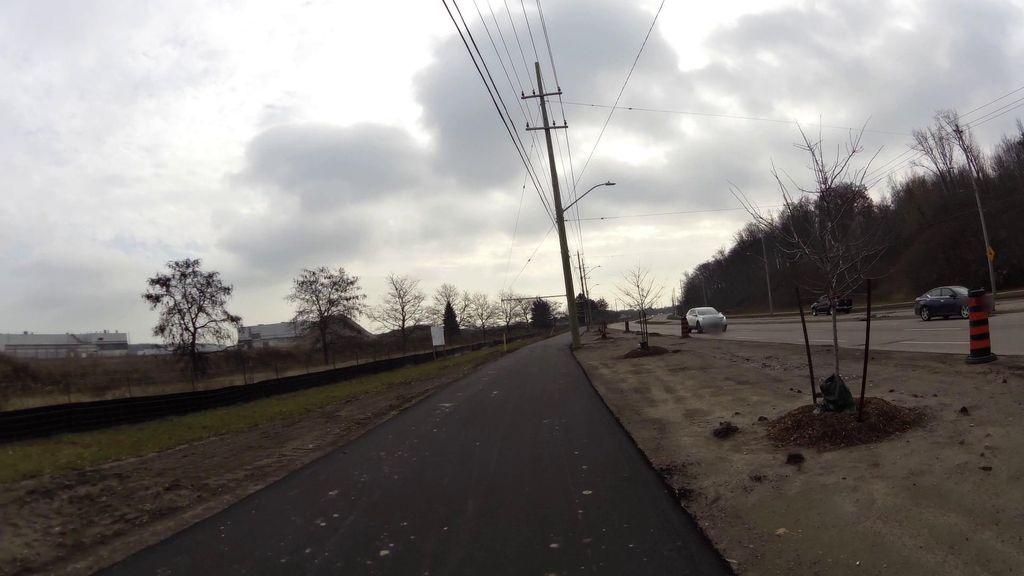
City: kitchener-waterloo